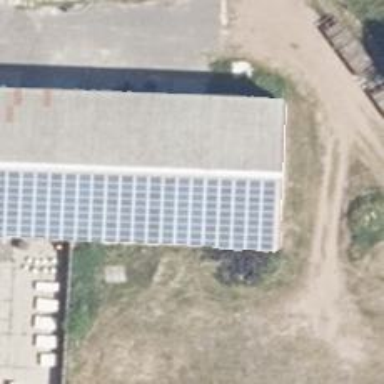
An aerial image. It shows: Solar-powered generator using photovoltaic technology. This small installation generates electricity through solar photovoltaic panels.